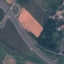
Land use / land cover class: Highway